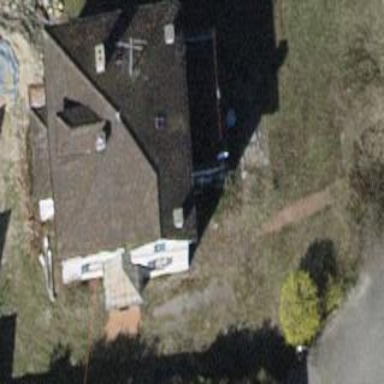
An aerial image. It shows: Building with pyramidal brown roof.